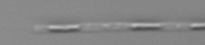
Label: Leptocylindrus